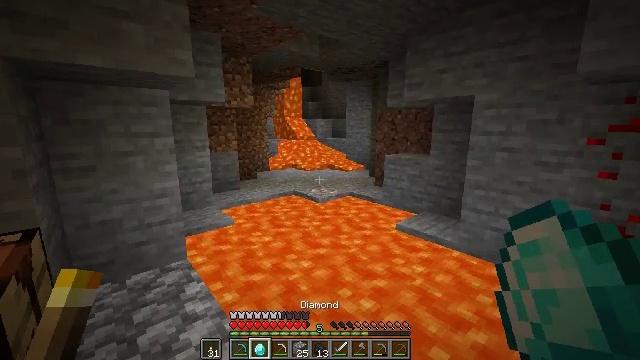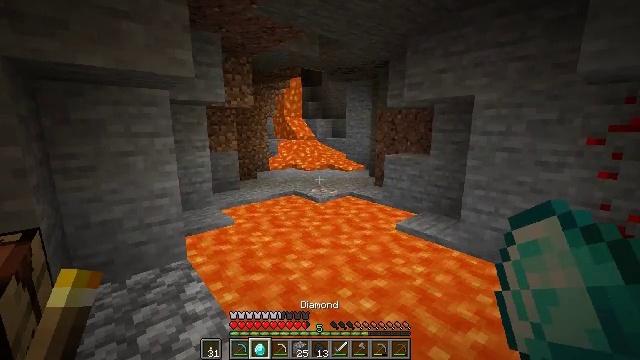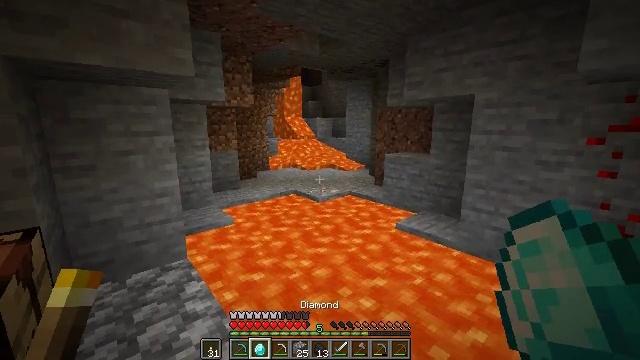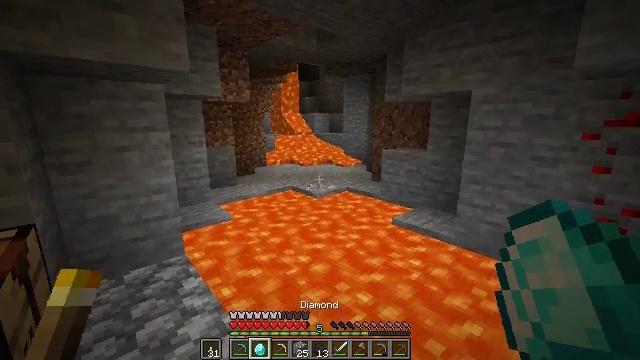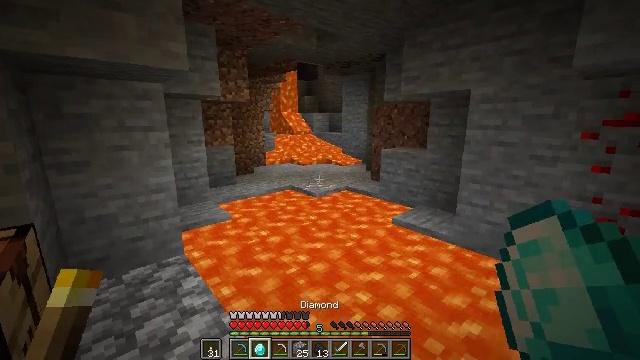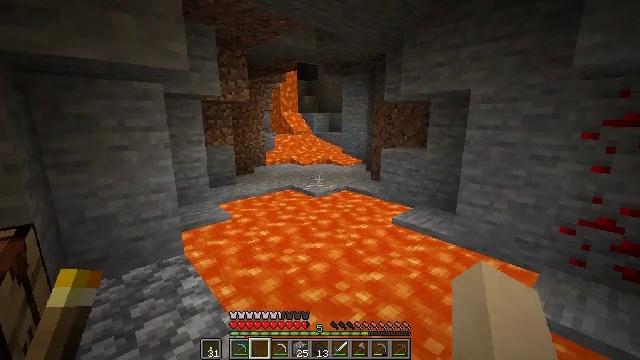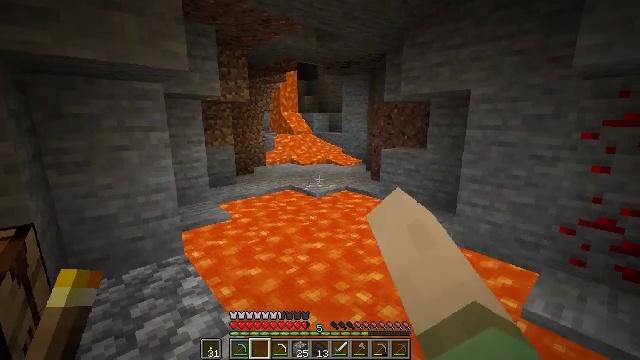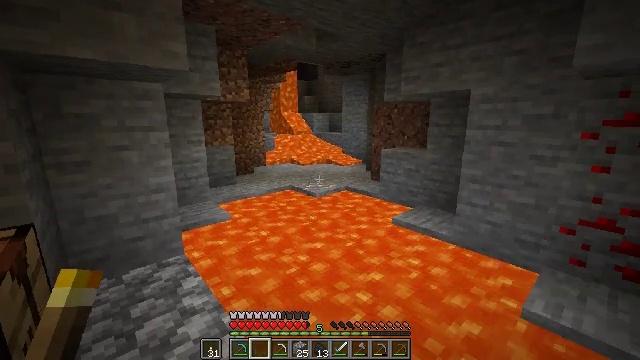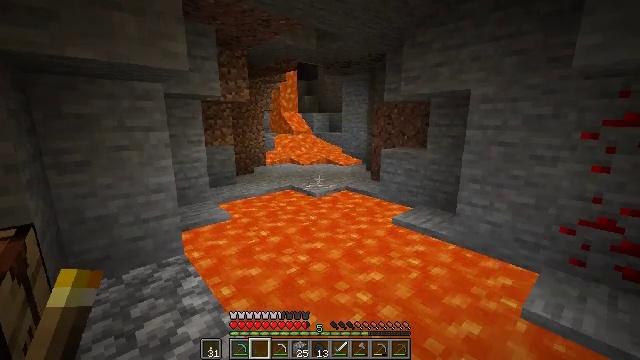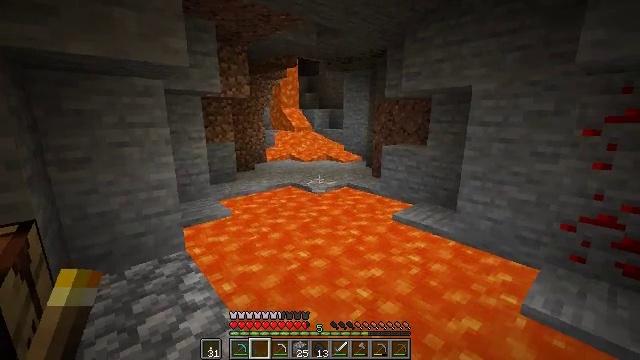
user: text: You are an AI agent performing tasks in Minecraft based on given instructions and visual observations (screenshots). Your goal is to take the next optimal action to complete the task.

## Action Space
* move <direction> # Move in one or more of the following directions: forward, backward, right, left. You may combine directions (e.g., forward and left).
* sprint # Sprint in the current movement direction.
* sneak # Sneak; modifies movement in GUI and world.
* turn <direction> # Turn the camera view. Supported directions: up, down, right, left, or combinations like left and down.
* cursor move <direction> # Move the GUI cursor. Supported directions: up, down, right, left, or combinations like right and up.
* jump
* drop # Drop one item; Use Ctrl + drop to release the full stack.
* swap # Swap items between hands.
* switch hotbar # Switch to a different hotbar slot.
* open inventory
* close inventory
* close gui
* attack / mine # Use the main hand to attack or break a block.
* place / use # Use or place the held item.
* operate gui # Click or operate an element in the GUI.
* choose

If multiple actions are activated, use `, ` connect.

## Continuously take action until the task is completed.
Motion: motion action
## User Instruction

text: Drop a diamond.
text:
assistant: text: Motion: no_op
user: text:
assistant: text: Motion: no_op
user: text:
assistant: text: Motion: no_op
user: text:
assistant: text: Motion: no_op
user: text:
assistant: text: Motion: drop
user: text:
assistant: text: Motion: drop
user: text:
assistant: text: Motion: drop
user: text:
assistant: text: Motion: drop
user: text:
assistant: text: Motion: no_op
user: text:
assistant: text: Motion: no_op